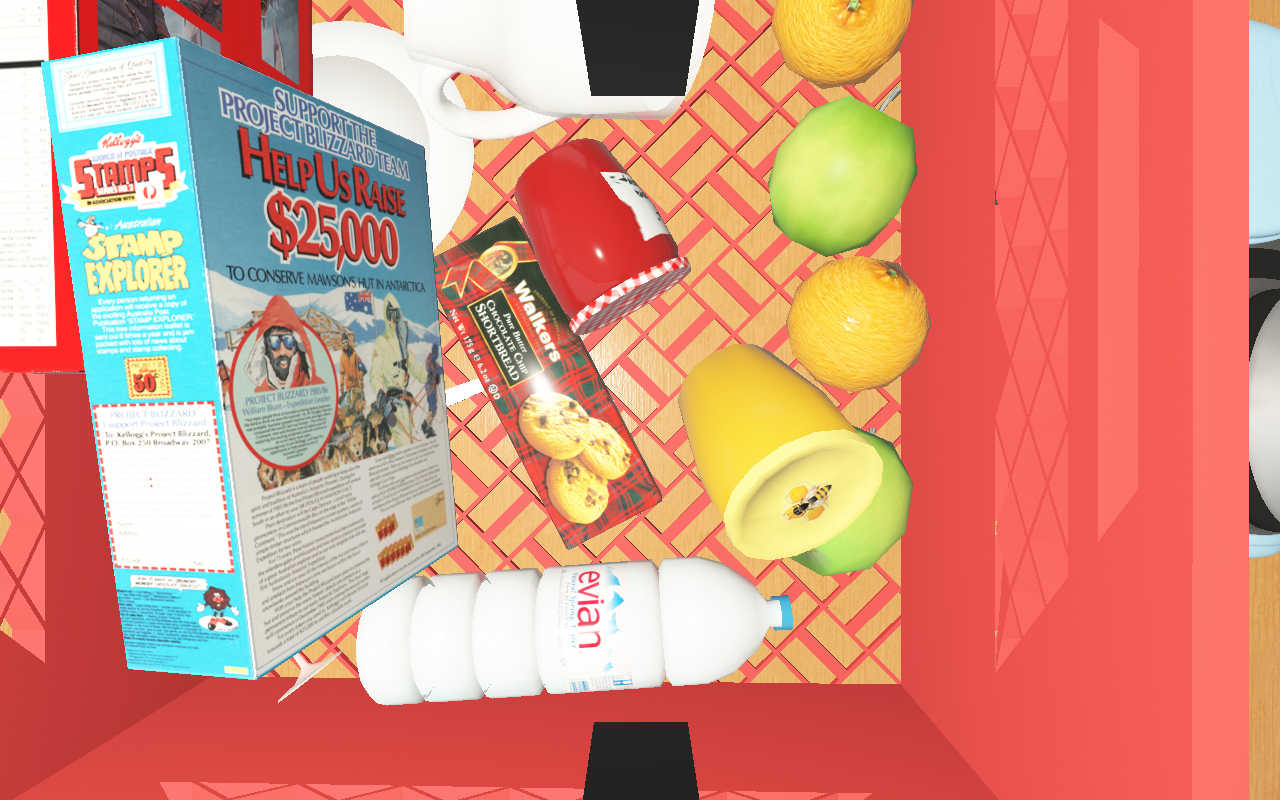
Objects in the scene:
water bottle
apple
apple
orange
orange
spoon
wineglass
cereal box
cereal box